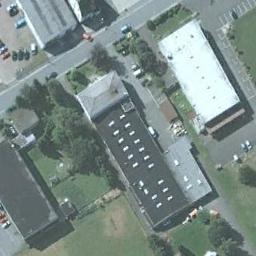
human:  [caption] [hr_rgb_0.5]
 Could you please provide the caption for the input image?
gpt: Many trees are near the industrial area .

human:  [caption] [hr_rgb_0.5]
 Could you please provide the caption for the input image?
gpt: The industrial area has some buildings and a green area .

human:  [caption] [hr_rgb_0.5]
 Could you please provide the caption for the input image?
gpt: Neatly planned factories and roads in an industrial area with good greening .

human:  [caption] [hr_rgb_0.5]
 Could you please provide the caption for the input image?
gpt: There is a long building on the left of the industrial area .

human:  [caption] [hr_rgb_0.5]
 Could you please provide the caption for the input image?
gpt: There are two black buildings and a white building on the industrial area .